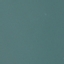
Land use / land cover: SeaLake